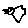
Label: bird